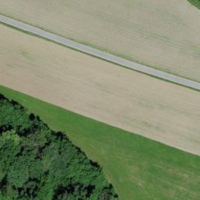
EUNIS habitat code: 52
Species observed at this site:
Allium ursinum
Prunus padus